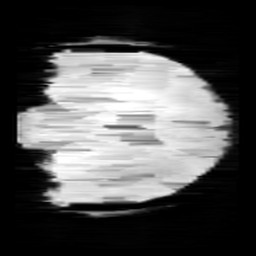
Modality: minIP
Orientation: coronal
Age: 13
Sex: male
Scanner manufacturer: siemens
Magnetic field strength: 3 T
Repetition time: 0.027 s
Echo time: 0.02 s